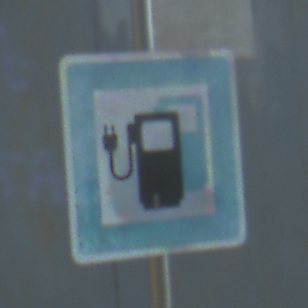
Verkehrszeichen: LadestationFuerElektrofahrzeuge
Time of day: MorningAfternoon
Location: Outdoor (Suburban)
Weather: Clear
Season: NotSpecified
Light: Natural